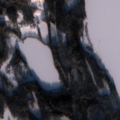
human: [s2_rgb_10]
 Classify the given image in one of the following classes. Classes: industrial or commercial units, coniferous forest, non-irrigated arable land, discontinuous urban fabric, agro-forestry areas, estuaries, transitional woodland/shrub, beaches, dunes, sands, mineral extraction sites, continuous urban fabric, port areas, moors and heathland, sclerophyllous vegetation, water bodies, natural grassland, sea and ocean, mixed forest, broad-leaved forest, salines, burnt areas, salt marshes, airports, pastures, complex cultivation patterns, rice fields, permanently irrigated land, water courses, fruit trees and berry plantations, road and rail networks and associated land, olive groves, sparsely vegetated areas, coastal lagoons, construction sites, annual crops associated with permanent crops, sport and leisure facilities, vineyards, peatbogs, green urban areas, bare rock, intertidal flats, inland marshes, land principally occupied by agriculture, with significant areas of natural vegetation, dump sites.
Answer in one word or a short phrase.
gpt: coniferous forest, mixed forest, transitional woodland/shrub, water bodies